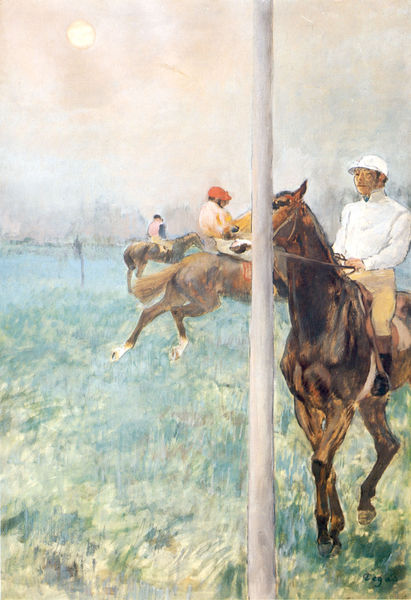
Titel: Jockeys vor dem Rennen
Künstler: Edgar Degas
Standort: Birmingham (West Midlands)
Institution: Barber Institute of Fine Arts
Schlagwörter: berg, blau, gemälde, himmel, mann, schatten, wasser, weiß, wolken, aquarell, grün, impressionismus, landschaft, menschen, ocker, sitzen, stadt, abend, braun, degas, edgar degas, grau, hell, hintergrund, hut, hüte, licht, männer, ohr, orange, pastell, pfeiler, schwarz, skizze, gras, rasen, rot, wiese, zaun, beige, haube, malerei, anzug, jacke, kappe, kappen, mütze, augen, bild, hals, öl, dämmerung, feld, horizont, morgen, natur, weide, pastos, sonne, land, drei, england, ohren, rosa, wald, genre, pferd, pferde, reiter, beine, fell, huf, hufe, reiten, ritt, sattel, schwanz, schweif, sprung, steigbügel, zaumzeug, zügel, bein, sommer, stab, mast, laufen, berge, dunst, nebel, tag, winter, spielen, freizeit, muskeln, sport, wettkampf, ölfarbe, tor, tusche, pfahl, wälder, uniform, lauf, rennen, leinwand, helm, stiefel, pinsel, schläger, helme, läufe, nüstern, pferderennen, bahn, grad, zaum, stange, weise, hengst, reithose, engalnd, galopp, perde, trab, rennbahn, stifel, galoppieren, gerte, jockeys, polo, pastelle, jockey, renne, horzont, trikot, hengste, peferde, reiterhose, grossbritannien, sattelgurt, turnier, gallopieren, pfeder, rotr, pferdehals, zufälliger ausschnitt, galopprennen